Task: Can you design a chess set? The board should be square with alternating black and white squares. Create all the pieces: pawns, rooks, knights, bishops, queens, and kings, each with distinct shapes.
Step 755:
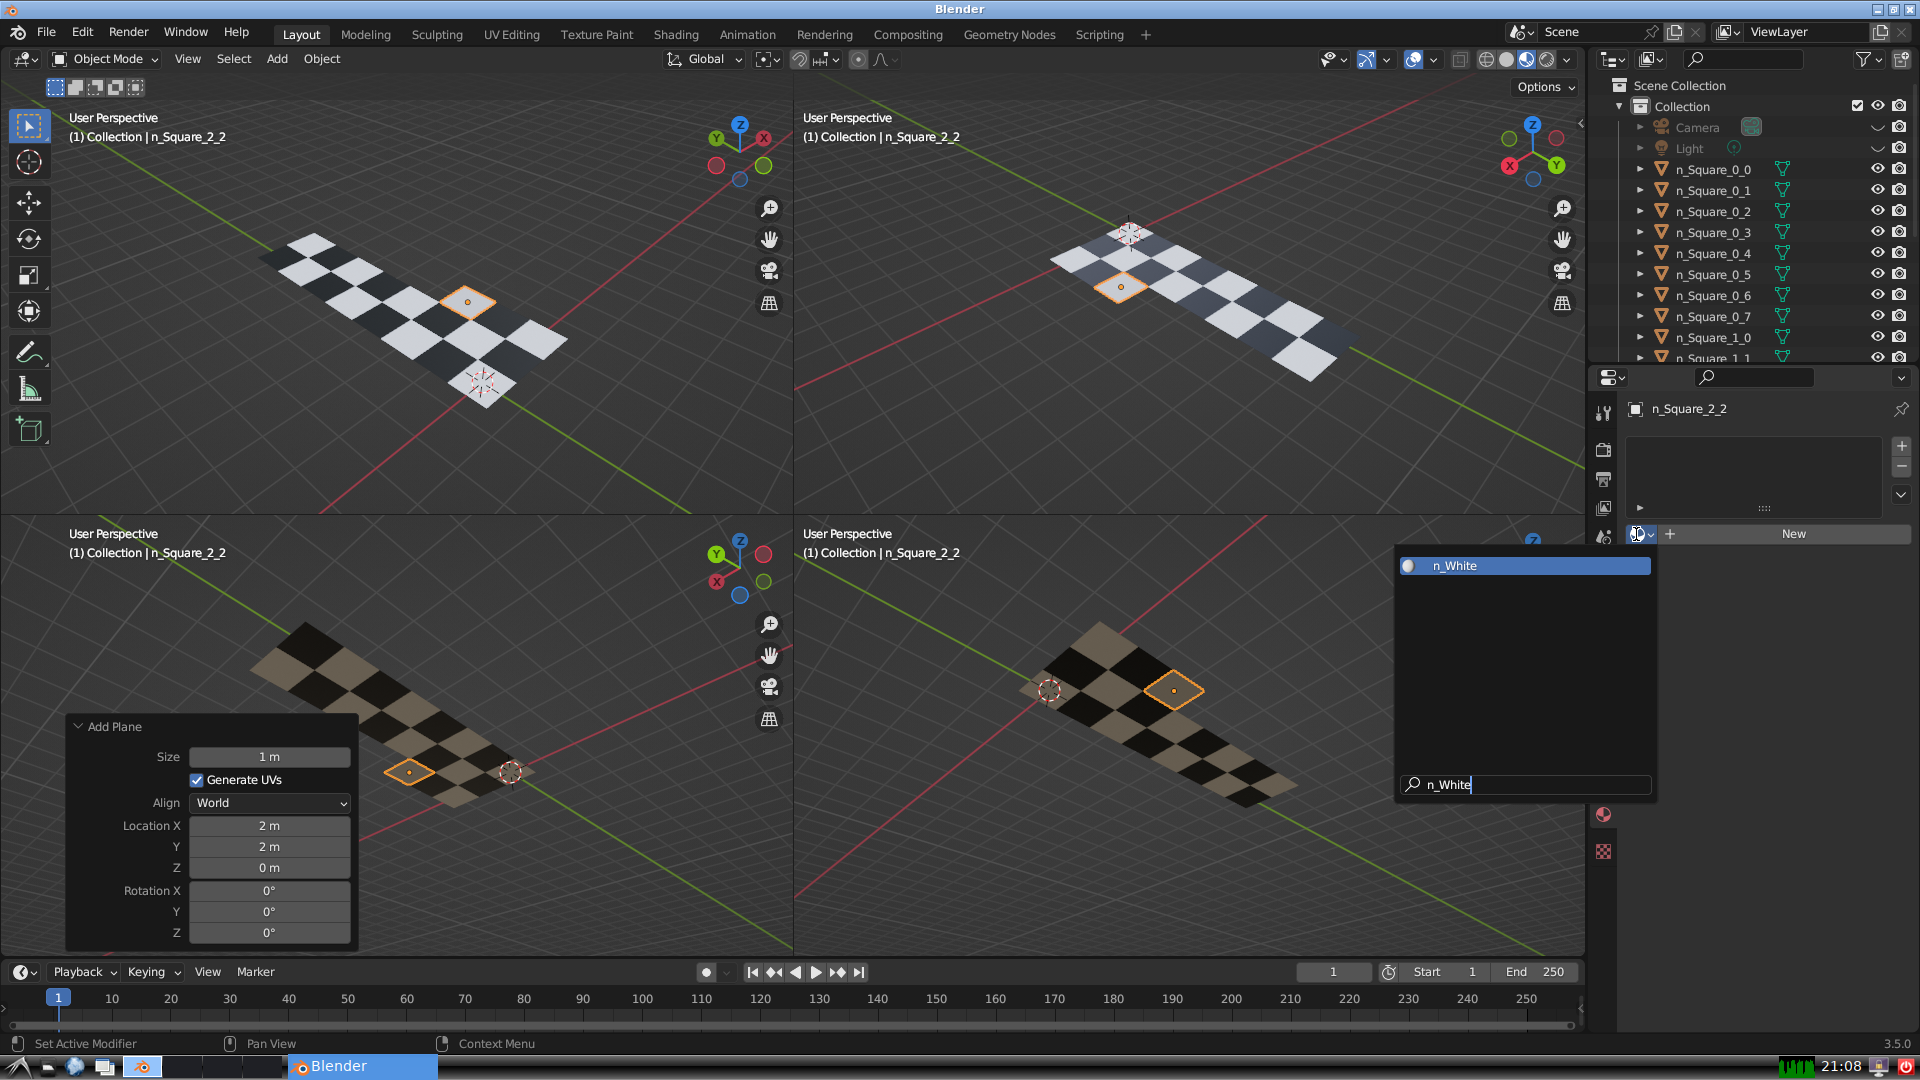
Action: {"key_press": ['Return']}